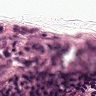
Metastatic tissue present: no